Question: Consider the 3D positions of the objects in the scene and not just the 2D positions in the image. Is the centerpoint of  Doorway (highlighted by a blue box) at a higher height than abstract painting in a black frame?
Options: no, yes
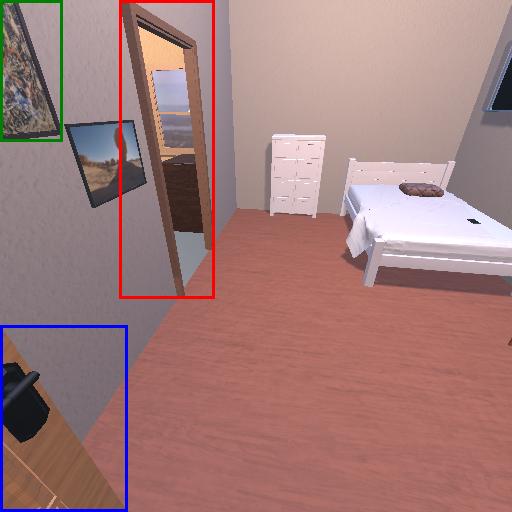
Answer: no